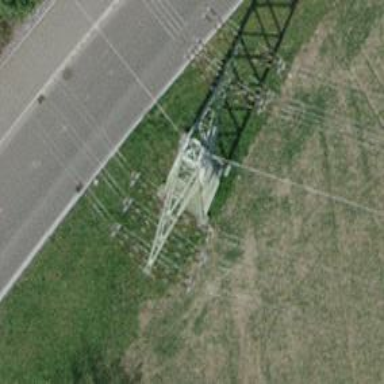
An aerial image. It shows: Lattice structure tower used for power distribution.